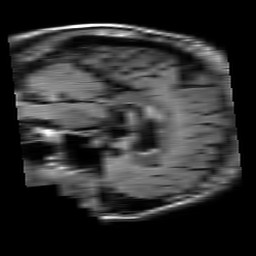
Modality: FLAIR
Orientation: sagittal
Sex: male
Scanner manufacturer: philips
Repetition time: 11 s
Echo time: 0.125 s